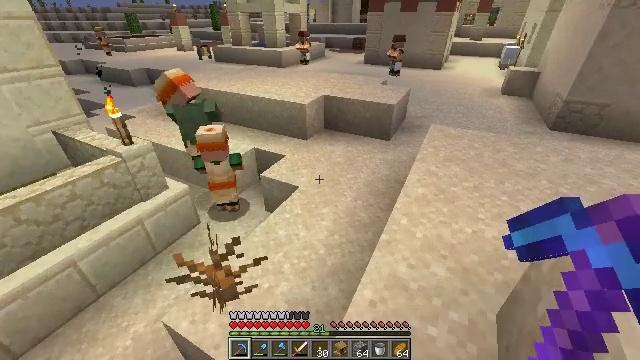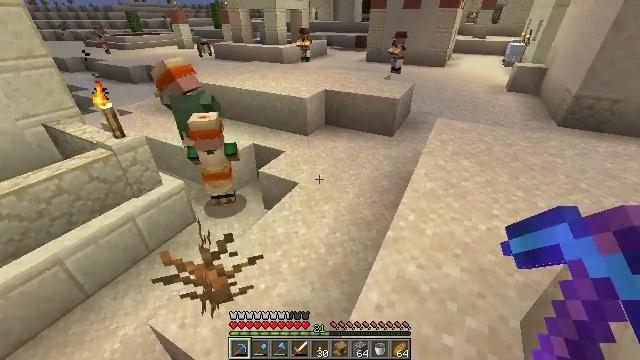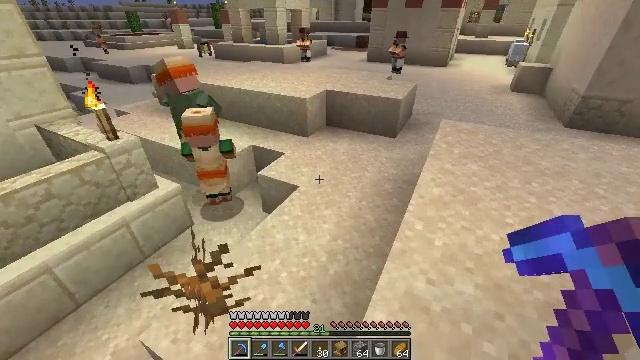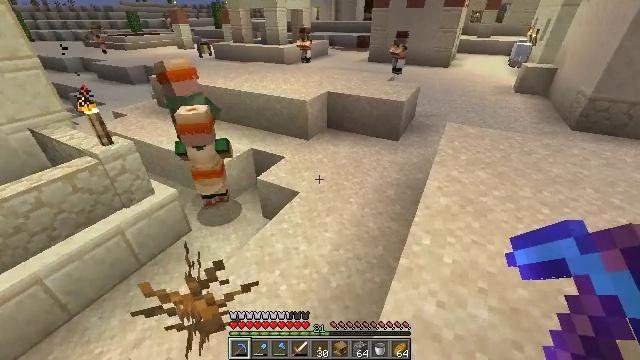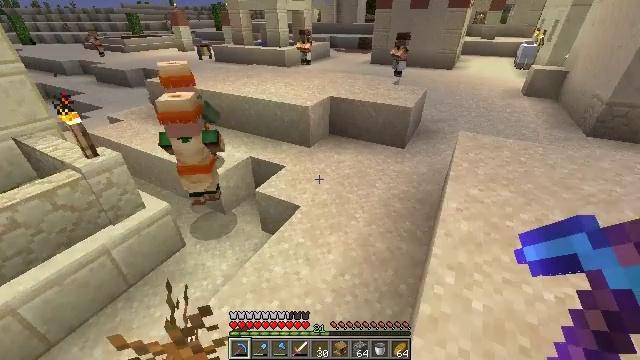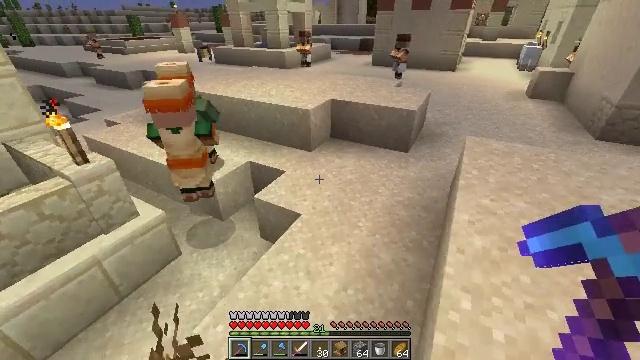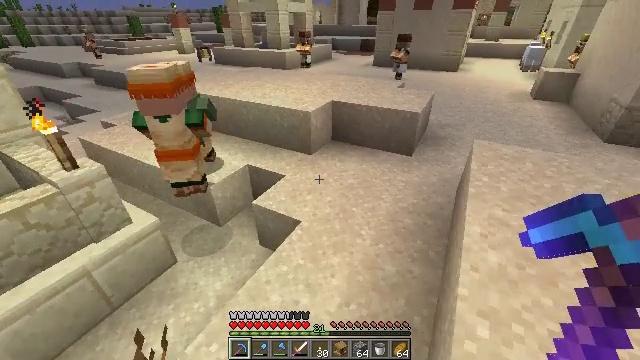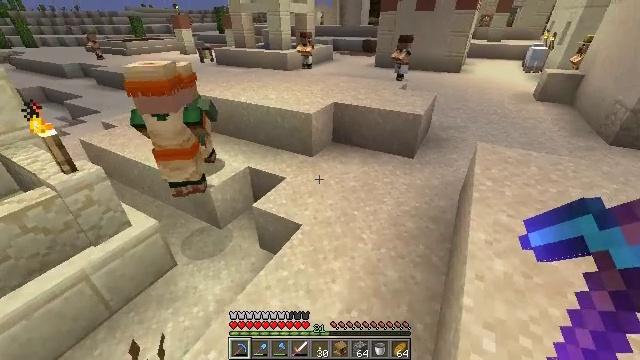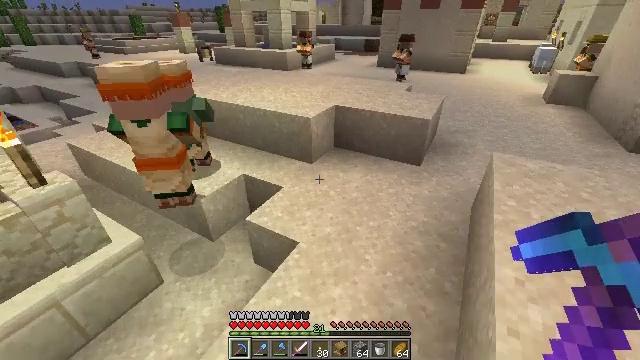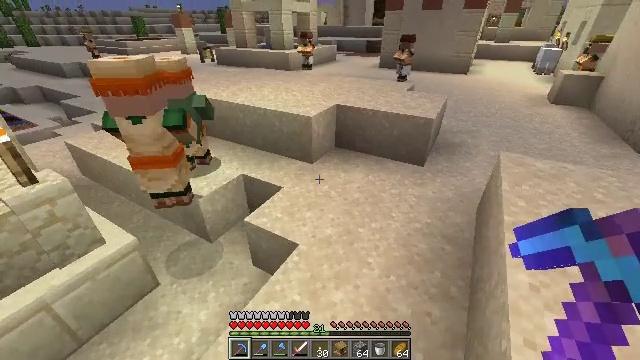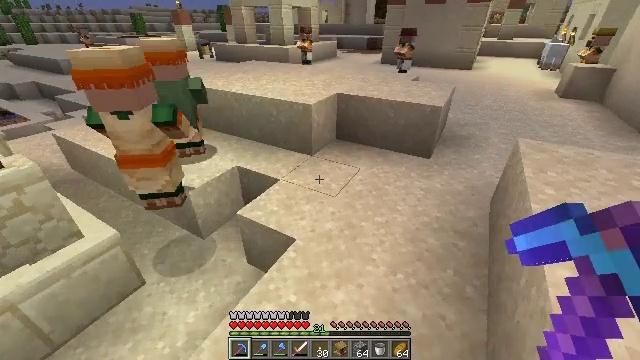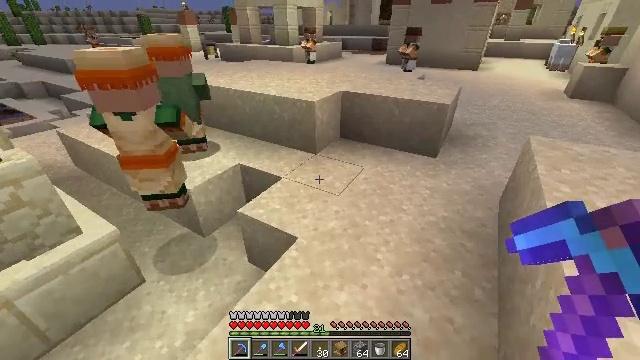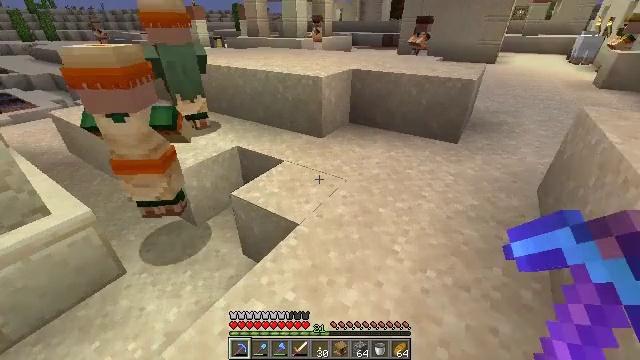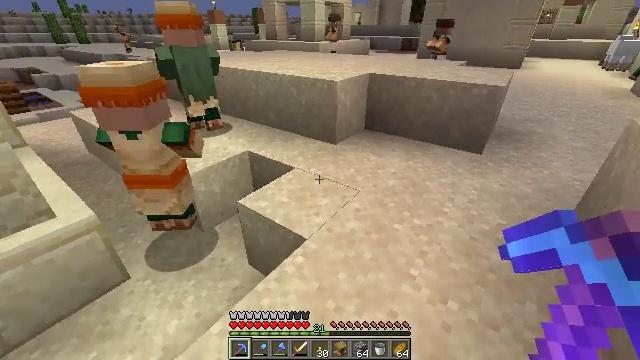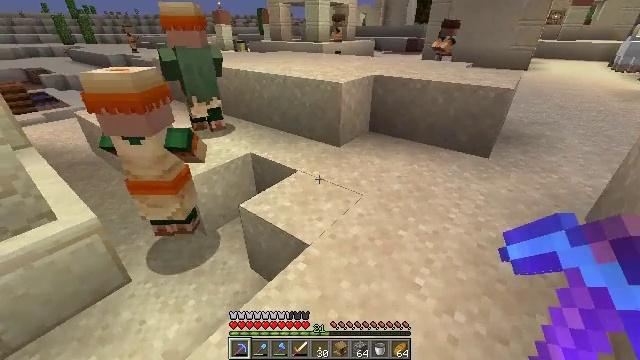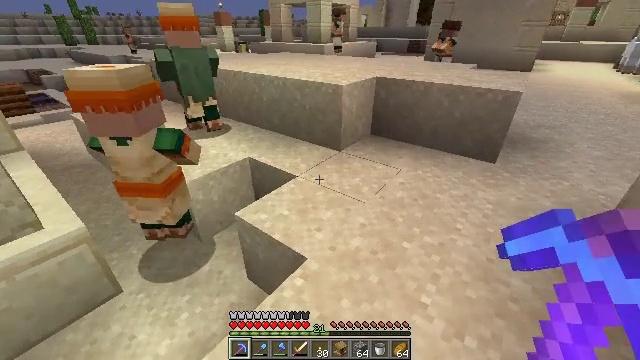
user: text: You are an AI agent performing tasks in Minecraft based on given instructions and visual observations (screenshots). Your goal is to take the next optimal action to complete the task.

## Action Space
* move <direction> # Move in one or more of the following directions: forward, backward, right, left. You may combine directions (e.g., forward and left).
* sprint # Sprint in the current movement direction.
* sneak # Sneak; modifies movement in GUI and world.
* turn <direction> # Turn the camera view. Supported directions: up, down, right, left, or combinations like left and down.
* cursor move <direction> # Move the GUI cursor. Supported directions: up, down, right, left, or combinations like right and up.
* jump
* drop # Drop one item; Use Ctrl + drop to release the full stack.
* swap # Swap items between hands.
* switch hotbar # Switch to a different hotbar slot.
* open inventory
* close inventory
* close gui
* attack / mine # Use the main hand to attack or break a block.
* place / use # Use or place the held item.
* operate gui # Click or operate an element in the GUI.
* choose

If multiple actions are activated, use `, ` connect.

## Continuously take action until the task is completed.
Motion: motion action
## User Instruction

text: Gather smooth sandstone from desert temples or structures.
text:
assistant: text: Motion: move forward
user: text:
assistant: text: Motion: move forward
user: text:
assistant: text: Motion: move forward
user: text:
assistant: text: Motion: move forward
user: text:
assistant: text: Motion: move forward
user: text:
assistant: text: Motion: move forward
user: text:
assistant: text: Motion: move forward
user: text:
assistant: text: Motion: move forward
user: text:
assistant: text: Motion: move forward
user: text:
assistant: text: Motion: move forward
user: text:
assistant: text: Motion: move forward
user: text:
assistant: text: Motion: move forward, turn left
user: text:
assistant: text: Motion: move forward, turn left
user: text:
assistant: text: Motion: no_op
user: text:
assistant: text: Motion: no_op
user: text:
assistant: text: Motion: no_op
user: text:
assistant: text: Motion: turn left
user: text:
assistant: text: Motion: turn left and up
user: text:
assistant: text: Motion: turn left and up
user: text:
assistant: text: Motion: turn left and up
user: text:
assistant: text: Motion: turn left and up
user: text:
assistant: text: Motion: turn left and up
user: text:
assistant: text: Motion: no_op
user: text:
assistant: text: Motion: move forward
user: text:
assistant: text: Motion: move forward
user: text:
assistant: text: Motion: move forward and move right, turn left
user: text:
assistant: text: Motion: move forward and move right, turn left
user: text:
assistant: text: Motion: move forward and move right, turn left
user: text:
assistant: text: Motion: move forward and move right
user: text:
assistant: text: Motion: move forward and move right